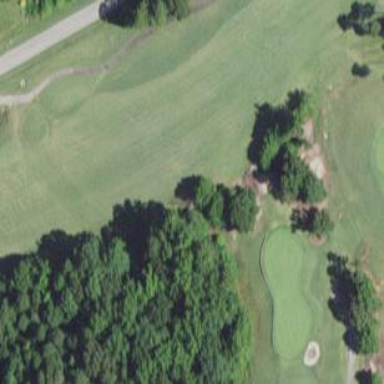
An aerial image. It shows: Golf fairway surrounded by grass.